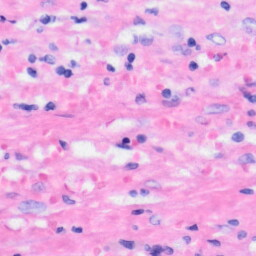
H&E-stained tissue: Liver